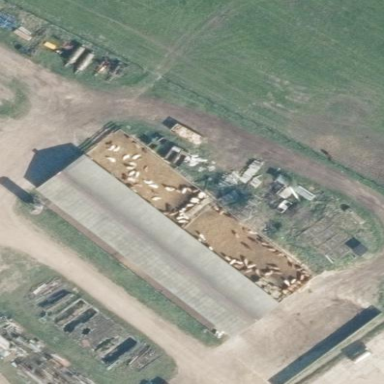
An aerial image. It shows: Farm auxiliary building.